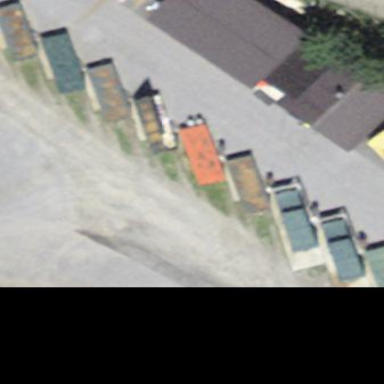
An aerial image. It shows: Recycling center.